Question: I have a theoretical grid of overlapping rectangles that might look something like this:

But all I have to work with is a collection of Rectangle objects:
'''
var shapes = new List<Rectangle>();
shapes.Add(new Rectangle(10, 10, 580, 380));
shapes.Add(new Rectangle(15, 20, 555, 100));
shapes.Add(new Rectangle(35, 50, 40, 75));
// ...
'''
What I'd like to do is build a DOM-like structure where each rectangle has a ChildRectangles property, which contains the rectangles that are contained within it on the grid.
The end result should allow me to convert such a structure into XML, something along the lines of:
'''
<grid>
<shape rectangle="10, 10, 580, 380">
<shape rectangle="5, 10, 555, 100">
<shape rectangle="20, 30, 40, 75"/>
</shape>
</shape>
<shape rectangle="etc..."/>
</grid>
'''
But it's mainly that DOM-like structure in memory that I want, the output XML is just an example of how I might use such a structure.
The bit I'm stuck on is how to efficiently determine which rectangles belong in which.
No rectangles are partially contained within another, they're always completely inside another.
There will typically be hundreds of rectangles, should I just iterate through every rectangle to see if it's contained by another?
Someone has suggested Contains (not my finest moment, missing that!), but I'm not sure how best to build the DOM. For example, take the grandchild of the first rectangle, the parent does indeed contain the grandchild, but it shouldn't be a direct child, it should be the child of the parent's first child.
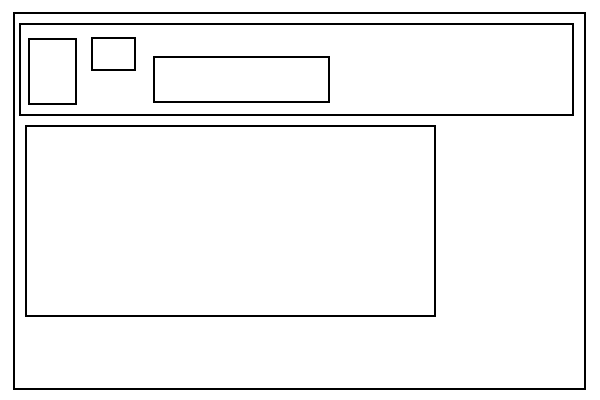
Answer: As @BeemerGuy points out, 'Rect.Contains' will tell you whether one rectangle contains another. Building the hierarchy is a bit more involved...
There's an O(N^2) solution in which for each rectangle you search the list of other rectangles to see if it fits inside. The "owner" of each rectangle is the smallest rectangle that contains it. Pseudocode:
'''
foreach (rect in rectangles)
{
owner = null
foreach (possible_owner in rectangles)
{
if (possible_owner != rect)
{
if (possible_owner.contains(rect))
{
if (owner === null || owner.Contains(possible_owner))
{
owner = possible_owner;
}
}
}
}
// at this point you can record that 'owner' contains 'rect'
}
'''
It's not terribly efficient, but it might be "fast enough" for your purposes. I'm pretty sure I've seen an O(n log n) solution (it is just a sorting operation, after all), but it was somewhat more complex.